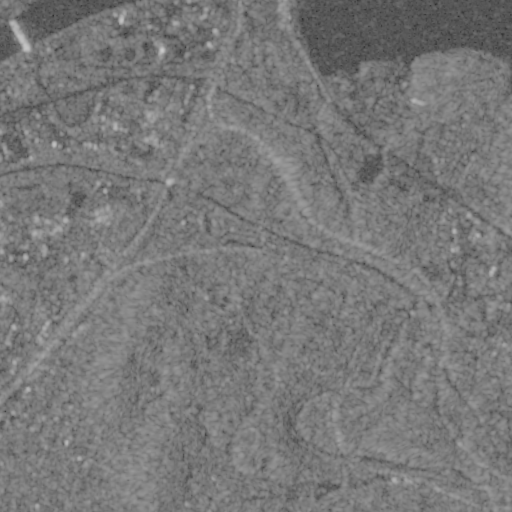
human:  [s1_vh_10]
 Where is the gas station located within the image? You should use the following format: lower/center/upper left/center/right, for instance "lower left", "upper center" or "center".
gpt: The gas station is located in the center of the image.
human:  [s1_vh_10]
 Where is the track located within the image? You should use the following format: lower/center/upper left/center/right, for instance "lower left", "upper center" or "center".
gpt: The track is located in the center right of the image.
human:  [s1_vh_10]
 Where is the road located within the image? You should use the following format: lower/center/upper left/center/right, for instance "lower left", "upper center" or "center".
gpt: There is no road in the image.

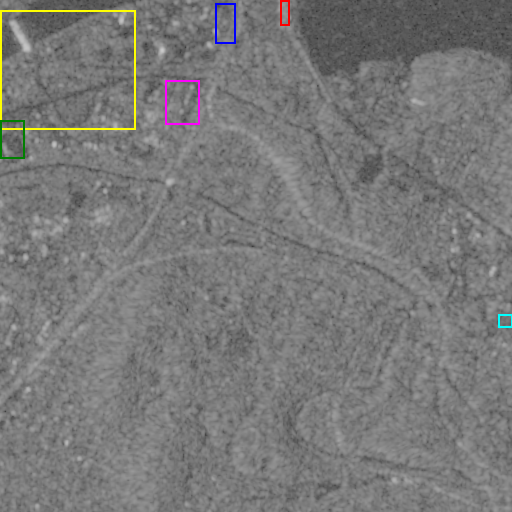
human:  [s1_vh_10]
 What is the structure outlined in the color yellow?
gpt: The structure outlined in yellow is a park.
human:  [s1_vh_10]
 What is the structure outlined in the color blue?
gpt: The structure outlined in blue is a parking lot.
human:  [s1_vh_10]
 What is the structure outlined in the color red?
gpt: The structure outlined in red is a power substation.
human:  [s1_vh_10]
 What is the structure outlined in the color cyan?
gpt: The structure outlined in cyan is a track.
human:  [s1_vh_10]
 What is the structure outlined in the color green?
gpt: The structure outlined in green is a building.
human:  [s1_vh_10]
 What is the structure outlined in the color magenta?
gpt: The structure outlined in magenta is a building.
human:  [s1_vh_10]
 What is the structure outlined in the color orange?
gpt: There is no orange outline.